Question: If multiple customers are living at the same address, in addition to counting the number of customers living at that address, is there a way to list the names of the customers right next to the counted number?
For example...

Thank you!
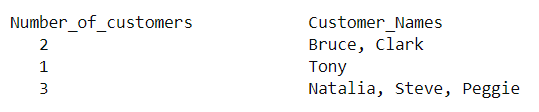
Answer: Yes, with 'group_concat'
'''
select
count(*) as number_of_customers,
group_concat(name) as customer_names
from customers where ...
'''